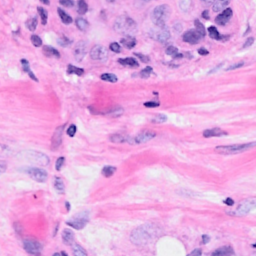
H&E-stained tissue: Breast